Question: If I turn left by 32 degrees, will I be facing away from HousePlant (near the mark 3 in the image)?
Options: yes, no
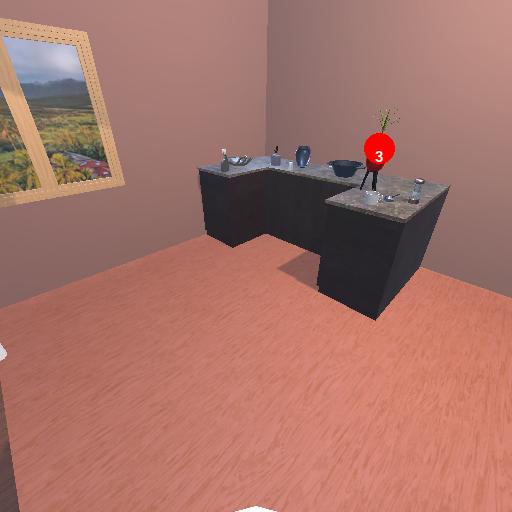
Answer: yes